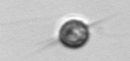
Label: Acanthoica_quattrospina